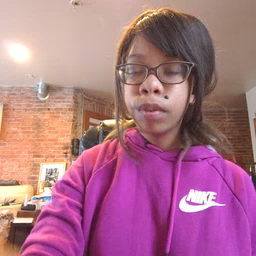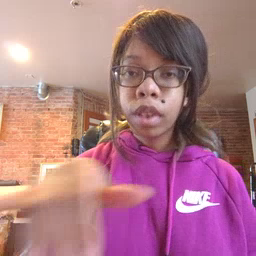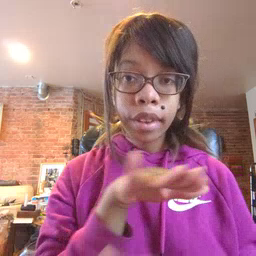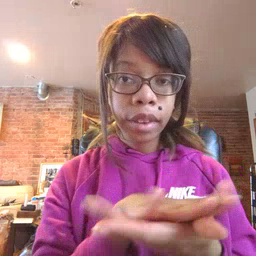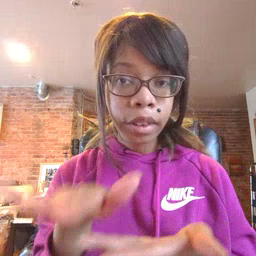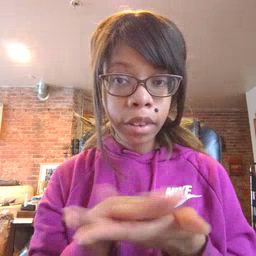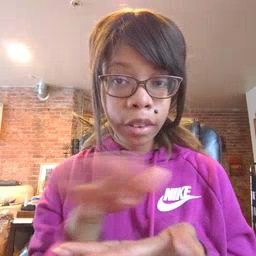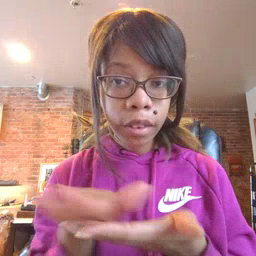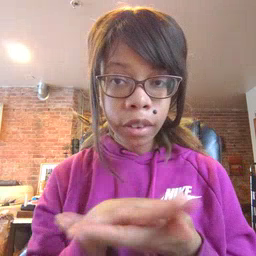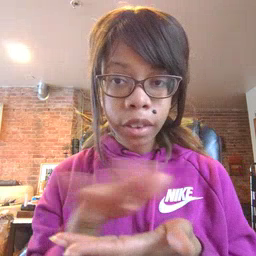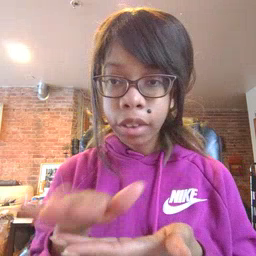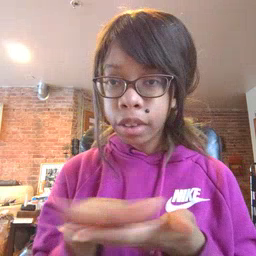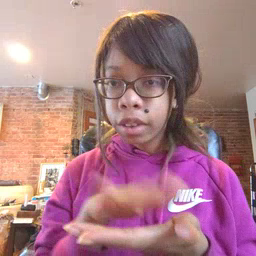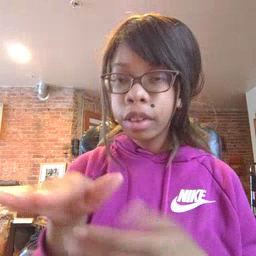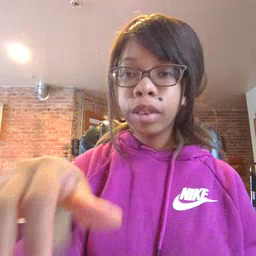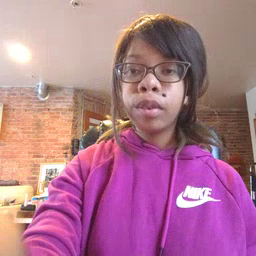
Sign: clean